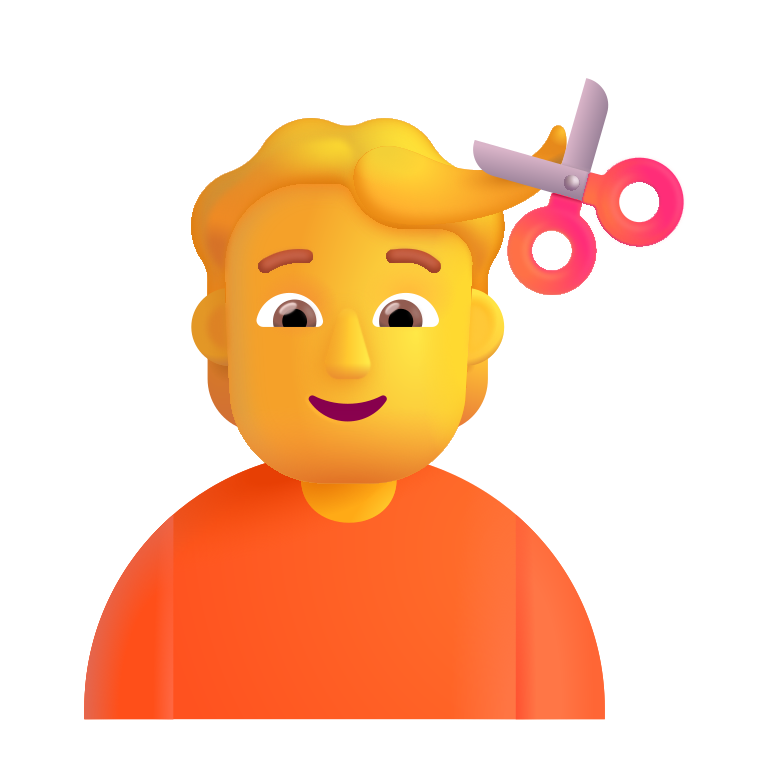
person getting haircut color default